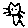
Label: cat